Platform: macOS
Application: Chrome
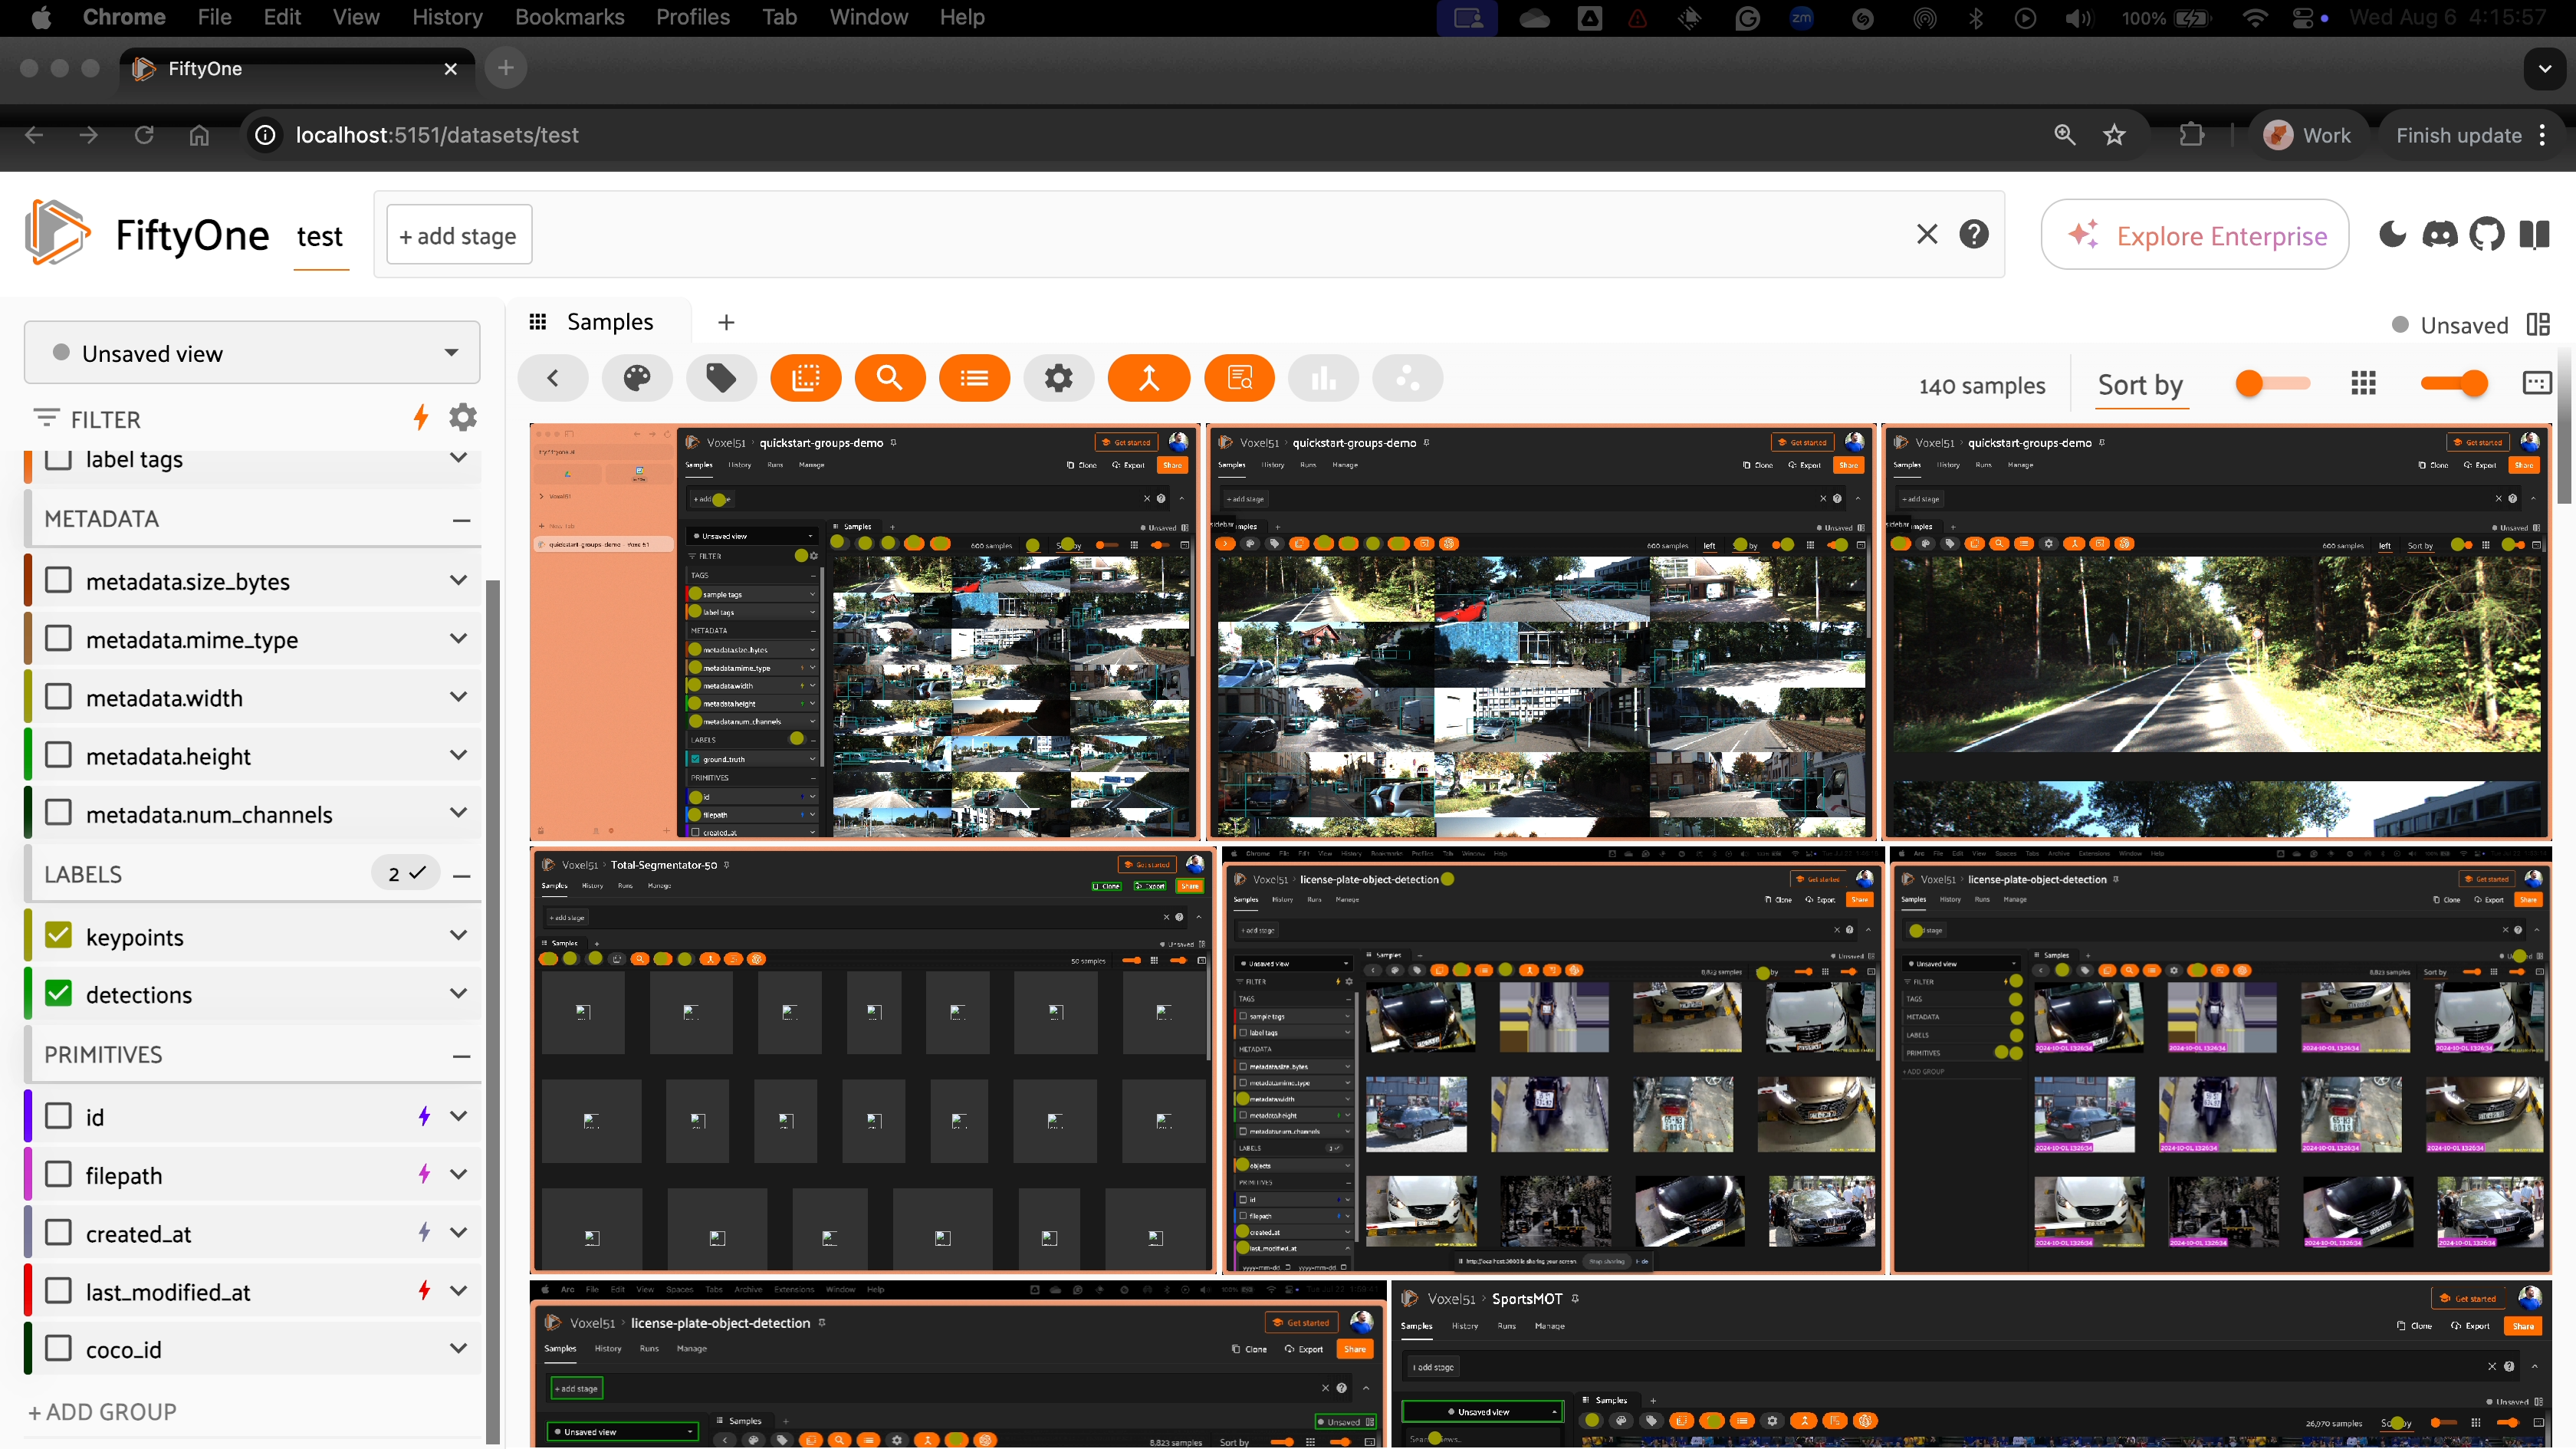
task_description: Locate the primitives group in the sidebar
action_type: hover
element_info: Menu Item
steps_since_start: 1